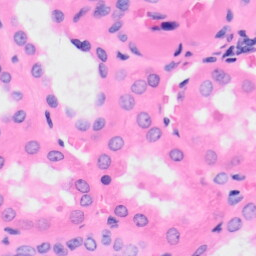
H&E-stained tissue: Kidney